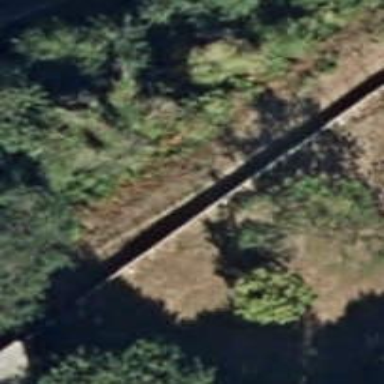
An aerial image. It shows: Unpaved footway.